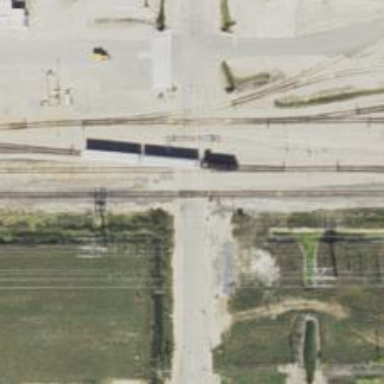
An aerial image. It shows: Level crossing along the railway.